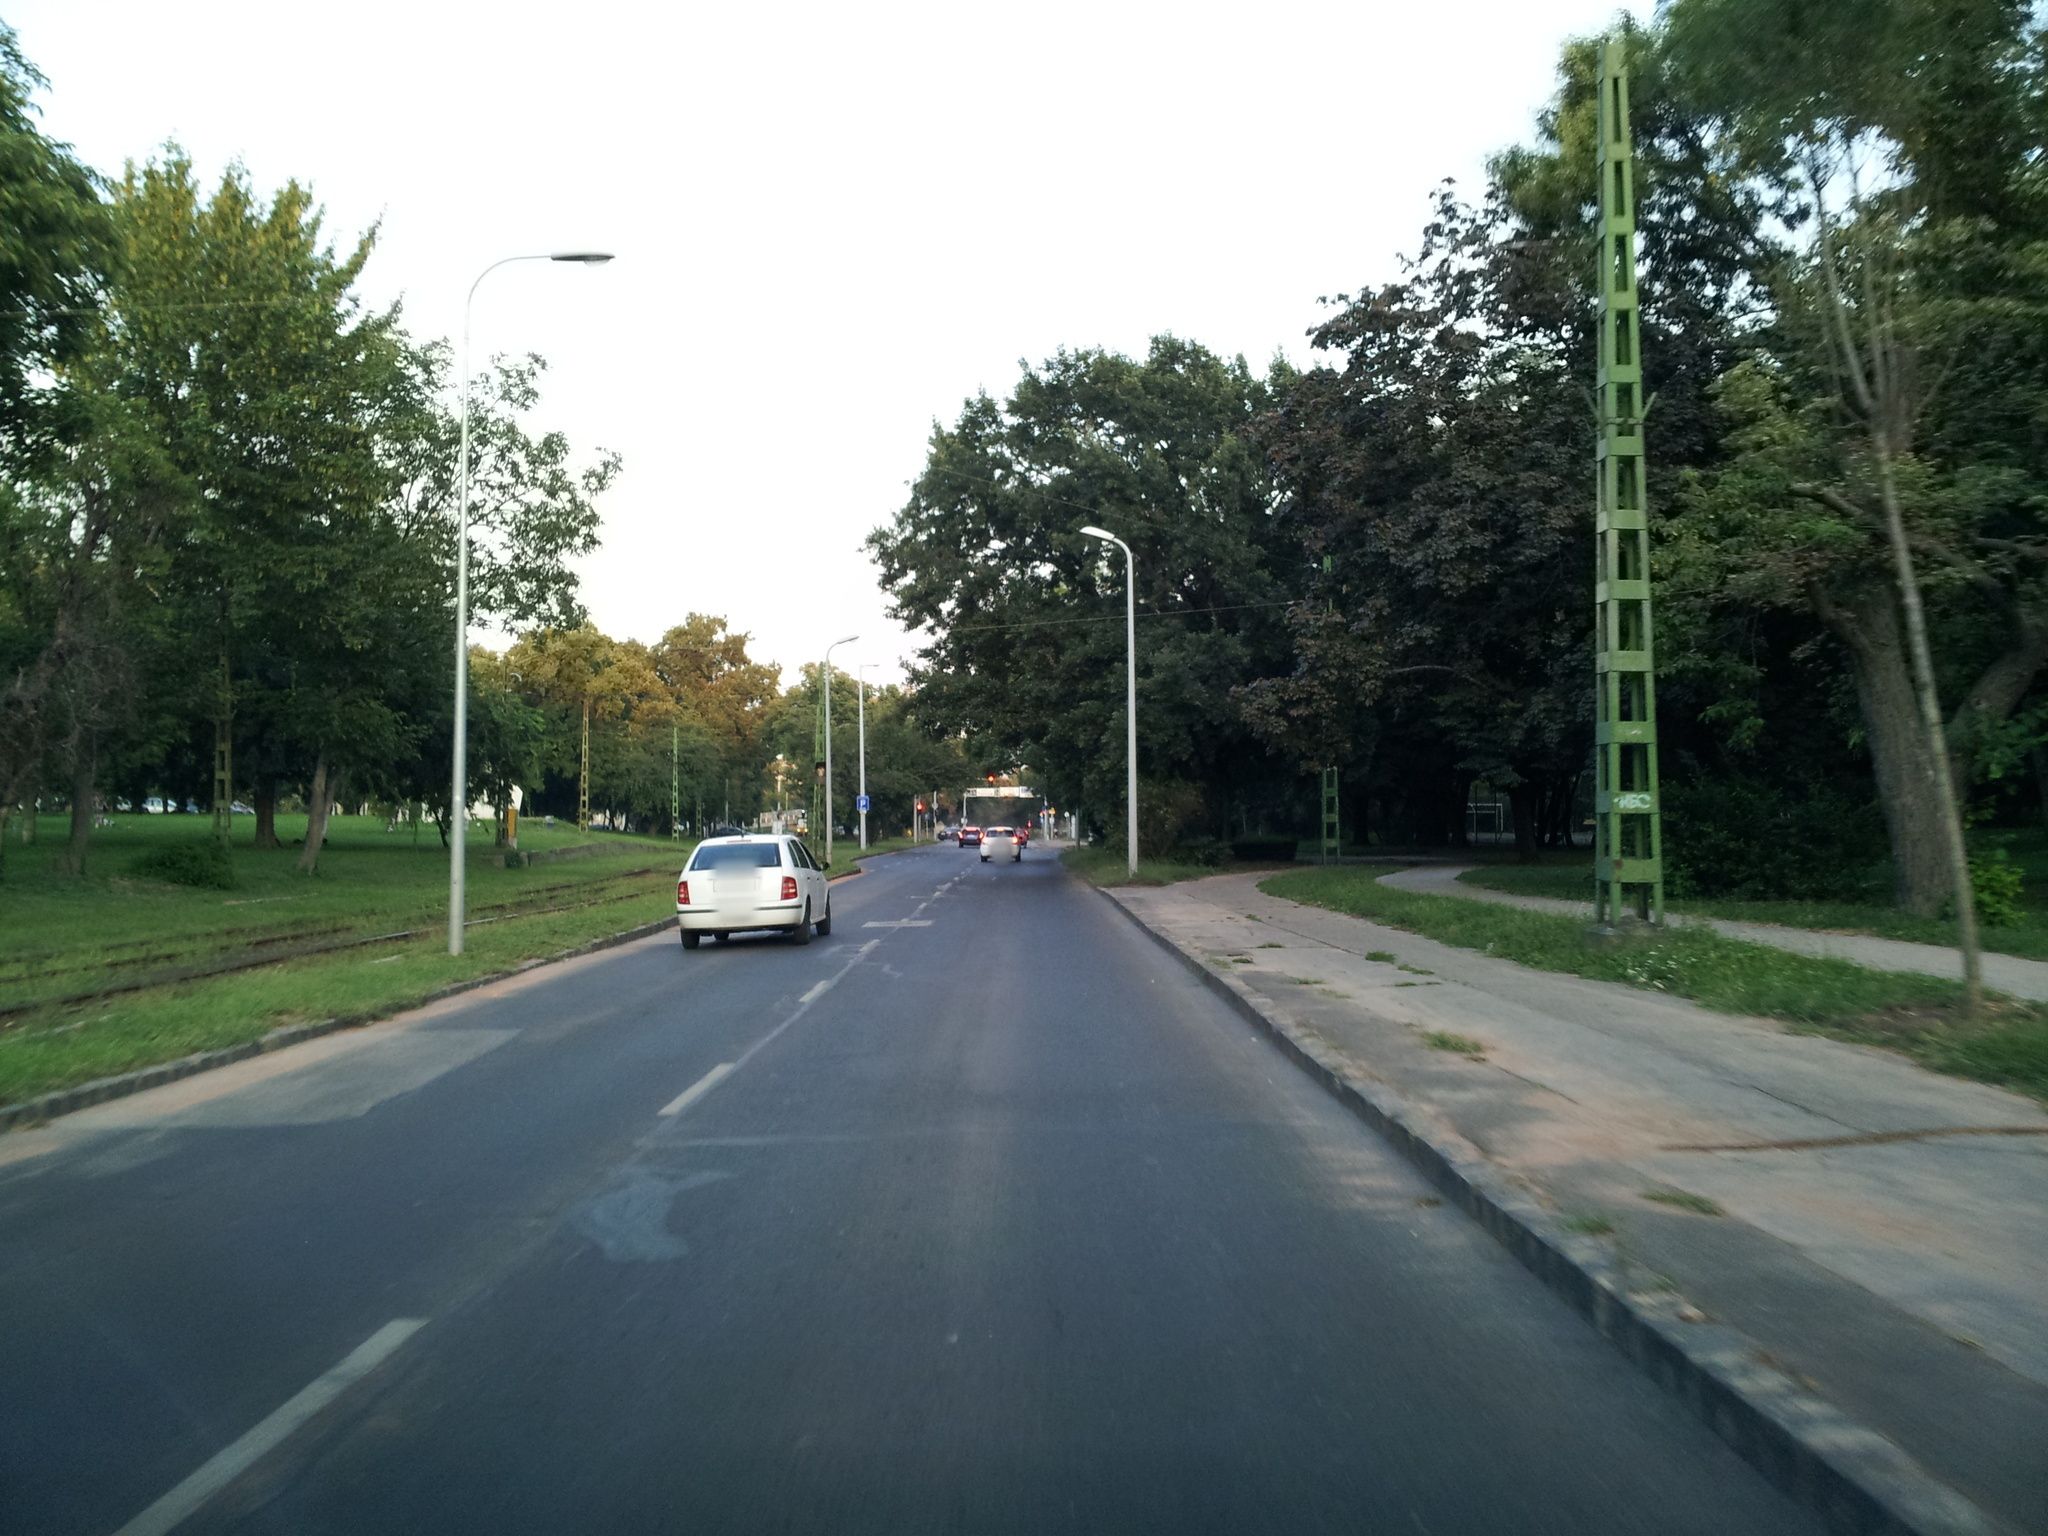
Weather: clear
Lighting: day
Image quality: good
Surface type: driving surface
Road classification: secondary
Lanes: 4, 2
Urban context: urban centre
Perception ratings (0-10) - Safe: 6.85, Lively: 6.42, Beautiful: 9.32, Boring: 3.35, Depressing: 4.44, Wealthy: 4.81